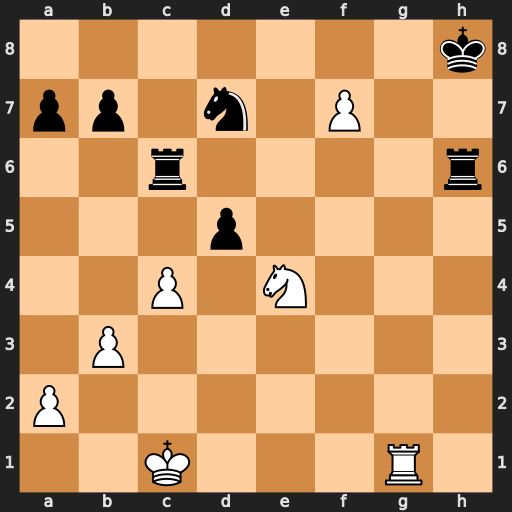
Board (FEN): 7k/pp1n1P2/2r4r/3p4/2P1N3/1P6/P7/2K3R1
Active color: w
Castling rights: -
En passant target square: -
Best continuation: Rg8+ Kh7 Ng5#